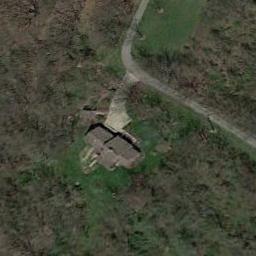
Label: sparse_residential